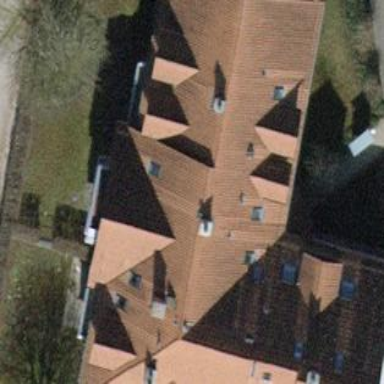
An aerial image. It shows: Gabled roof apartments building.